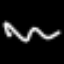
Label: squiggle